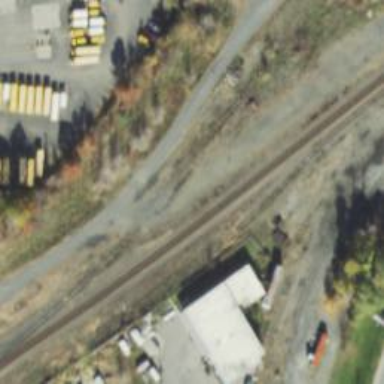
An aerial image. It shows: Disused railway spur service.